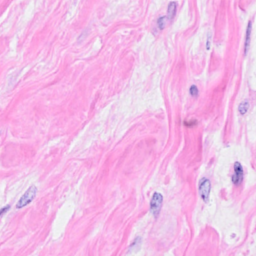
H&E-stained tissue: Breast